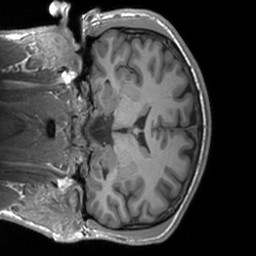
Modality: T1w
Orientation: coronal
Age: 20
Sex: male
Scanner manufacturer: siemens
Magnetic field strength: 3 T
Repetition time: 1.9 s
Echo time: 0.00226 s